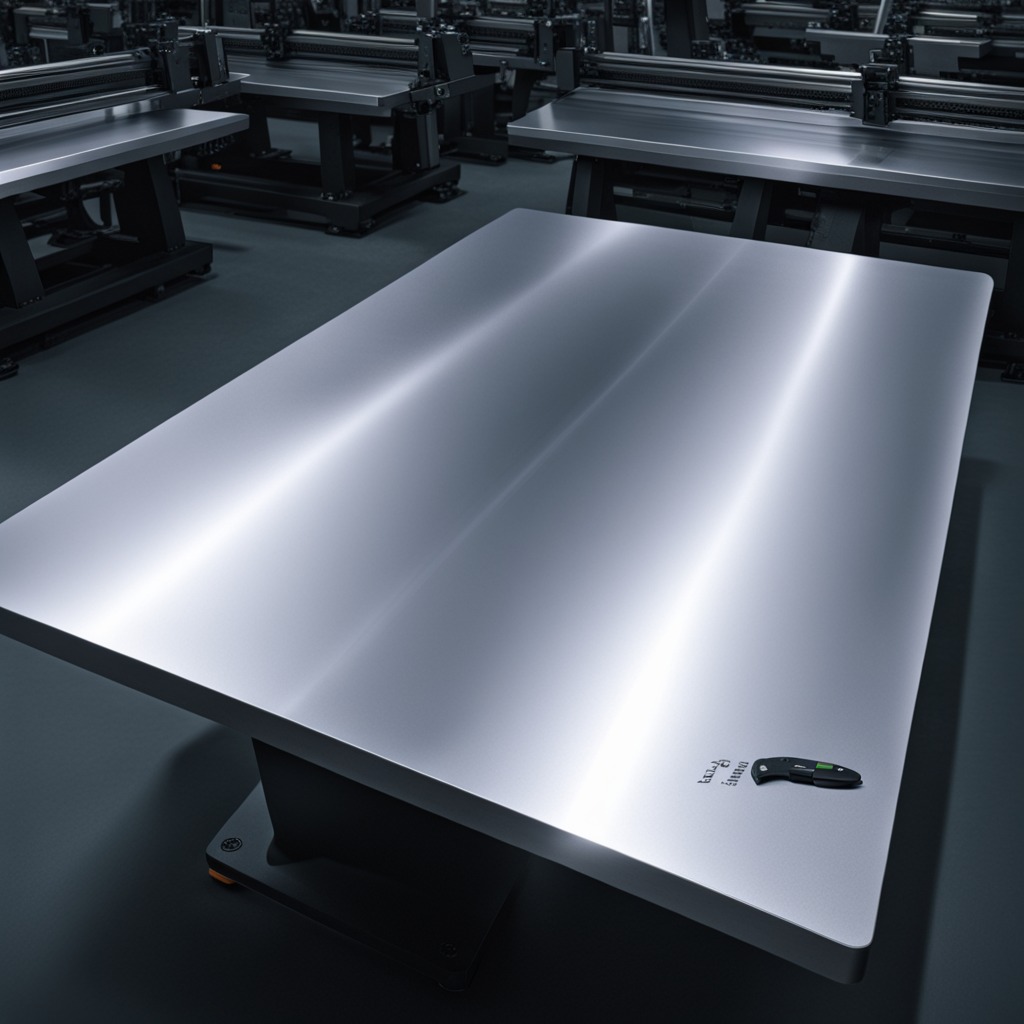
A utility knife lying on a clean empty table in the evening soft directional lighting on the tabletop realistic grain studio-quality clarity centered framing